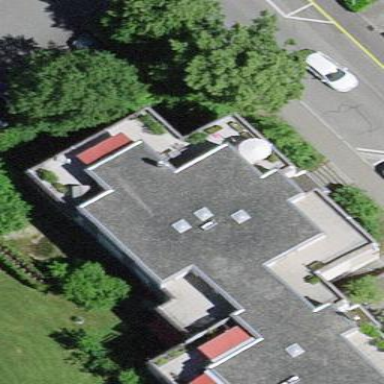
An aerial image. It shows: Flat-roofed residential building.